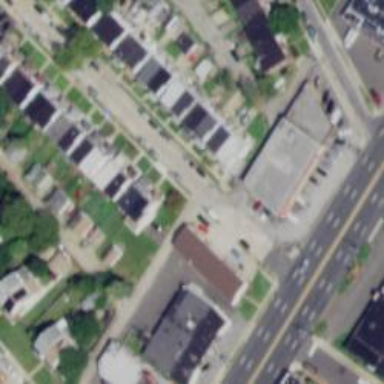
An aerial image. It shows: Alley classified as service road.